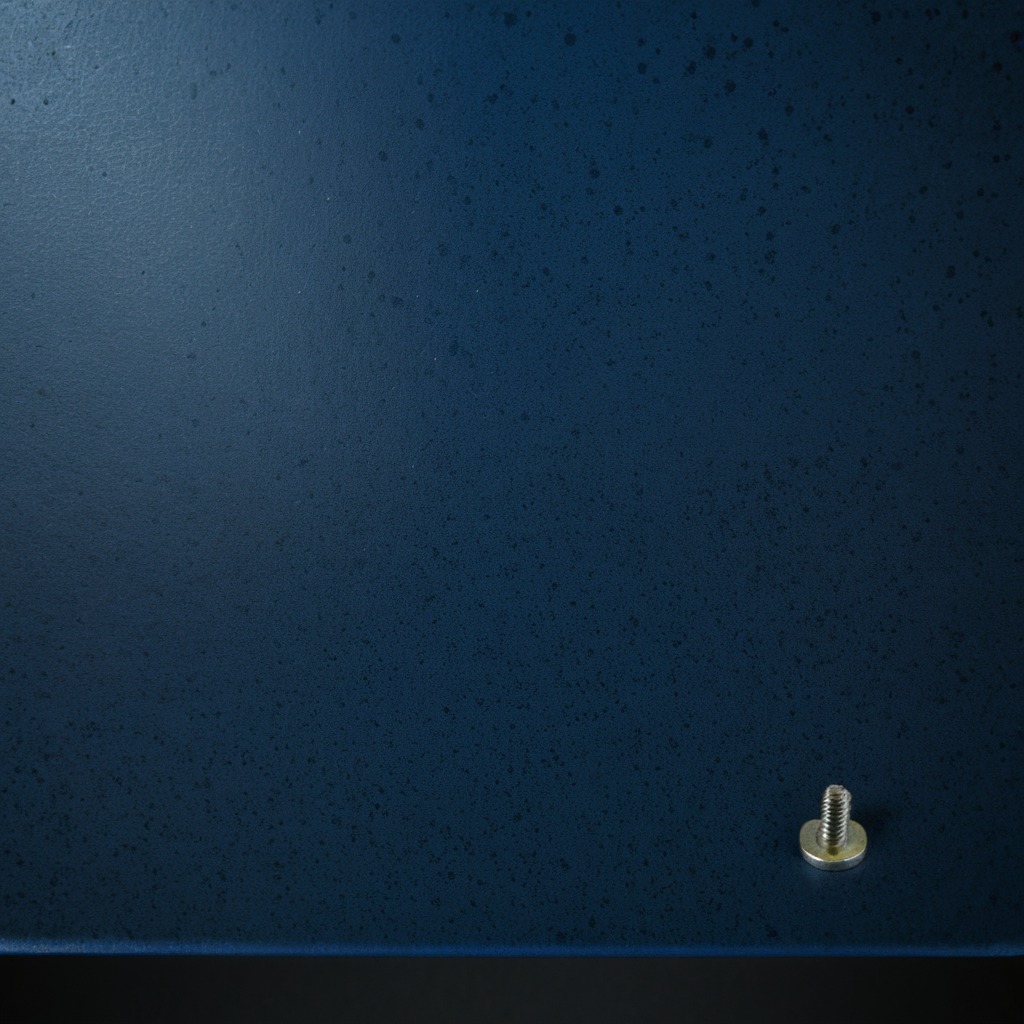
A metal screw lies on the granite tabletop.